Question: I am creating a print receipt in my POS project and attach picture of the output

my problem here is the overlapping of description, qty, price, amount.
How to show the qty and price and amount in the next line from this code?
'''
e.Graphics.DrawString("Description" , new Font("trebuchet ms", 10, FontStyle.Regular), Brushes.Black, new Point(0, 260));
e.Graphics.DrawString("Qty" , new Font("trebuchet ms", 10, FontStyle.Regular), Brushes.Black, new Point(120, 260));
//e.Graphics.DrawString("UM" , new Font("trebuchet ms", 10, FontStyle.Regular), Brushes.Black, new Point(190, 190));
e.Graphics.DrawString("Price", new Font("trebuchet ms", 10, FontStyle.Regular), Brushes.Black, new Point(155, 260));
e.Graphics.DrawString("Amount" , new Font("trebuchet ms", 10, FontStyle.Regular), Brushes.Black, new Point(205, 260));
e.Graphics.DrawString("-------------------------------------------", new Font("trebuchet ms", 12, FontStyle.Regular), Brushes.Black, new Point(0, 275));
int yPos = 300;
foreach (var i in TempVal)
{
e.Graphics.DrawString(i.Particular + " (" + i.UM + ")", new Font("trebuchet ms", 10, FontStyle.Regular), Brushes.Black, new Point(0, yPos));
e.Graphics.DrawString(i.Qty, new Font("trebuchet ms", 10, FontStyle.Regular), Brushes.Black, new Point(120, yPos));
//e.Graphics.DrawString(i.UM, new Font("trebuchet ms", 10, FontStyle.Regular), Brushes.Black, new Point(190, yPos));
e.Graphics.DrawString(i.Price +".00", new Font("trebuchet ms", 10, FontStyle.Regular), Brushes.Black, new Point(155, yPos));
e.Graphics.DrawString(i.Total + ".00", new Font("trebuchet ms", 10, FontStyle.Regular), Brushes.Black, new Point(205, yPos));
yPos = yPos + 20;
}
e.Graphics.DrawString("-------------------------------------------", new Font("trebuchet ms", 12, FontStyle.Regular), Brushes.Black, new Point(0, yPos));
e.Graphics.DrawString("Total Amount: Php " + label3.Text.Trim(), new Font("trebuchet ms", 10, FontStyle.Regular), Brushes.Black, new Point(0, yPos+20));
e.Graphics.DrawString("-------------------------------------------", new Font("trebuchet ms", 12, FontStyle.Regular), Brushes.Black, new Point(0, yPos+35));
e.Graphics.DrawString("Cash Tendered: Php " + label4.Text.Trim(), new Font("trebuchet ms", 10, FontStyle.Regular), Brushes.Black, new Point(0, yPos + 55));
e.Graphics.DrawString("Change: Php " + lblTotal.Text.Trim(), new Font("trebuchet ms", 10, FontStyle.Regular), Brushes.Black, new Point(0, yPos + 75));
e.Graphics.DrawString("-------------------------------------------", new Font("trebuchet ms", 12, FontStyle.Regular), Brushes.Black, new Point(0, yPos+95));
'''
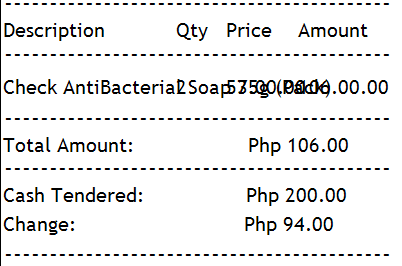
Answer: This will "show the qty and price and amount in the next line" as you asked:
'''
using (var f = new Font("trebuchet ms", 10, FontStyle.Regular))
{
int yPos = 300;
foreach (var v in TempVal)
{
e.Graphics.DrawString(v.Particular + " (" + v.UM + ")", f, Brushes.Black, new Point(0, yPos));
yPos += 20;
e.Graphics.DrawString(v.Qty, f, Brushes.Black, new Point(120, yPos));
e.Graphics.DrawString(v.Price +".00", f, Brushes.Black, new Point(155, yPos));
e.Graphics.DrawString(v.Total + ".00", f, Brushes.Black, new Point(205, yPos));
yPos += 20;
}
}
'''
Be aware this only works if 'TempVal' is guaranteed to have so few records that they will all fit on one page. If there can be enough records to require more pages, you will have to calculate how many rows will fit on a page and <URL>.